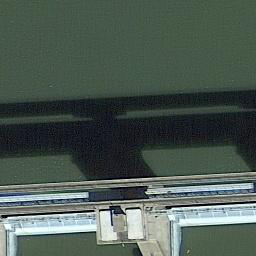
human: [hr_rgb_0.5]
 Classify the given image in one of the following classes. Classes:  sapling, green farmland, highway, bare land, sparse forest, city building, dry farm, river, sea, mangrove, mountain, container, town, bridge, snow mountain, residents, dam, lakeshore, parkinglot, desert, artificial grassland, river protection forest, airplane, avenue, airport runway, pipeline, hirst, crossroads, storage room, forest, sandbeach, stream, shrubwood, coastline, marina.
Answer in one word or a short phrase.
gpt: dam